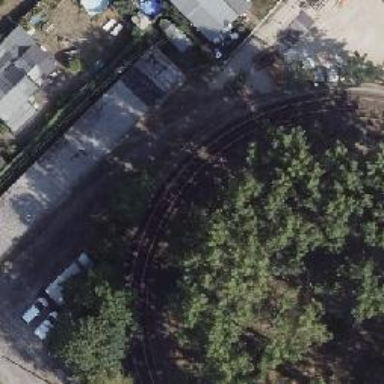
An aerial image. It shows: Contact line indicates electrification.